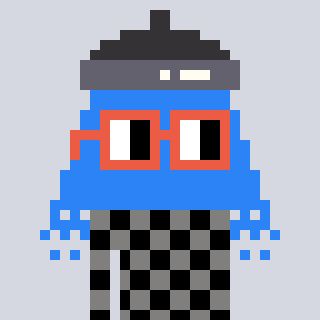
a pixel art character with square orange glasses, a shower-shaped head and a bluegrey-colored body on a cool background